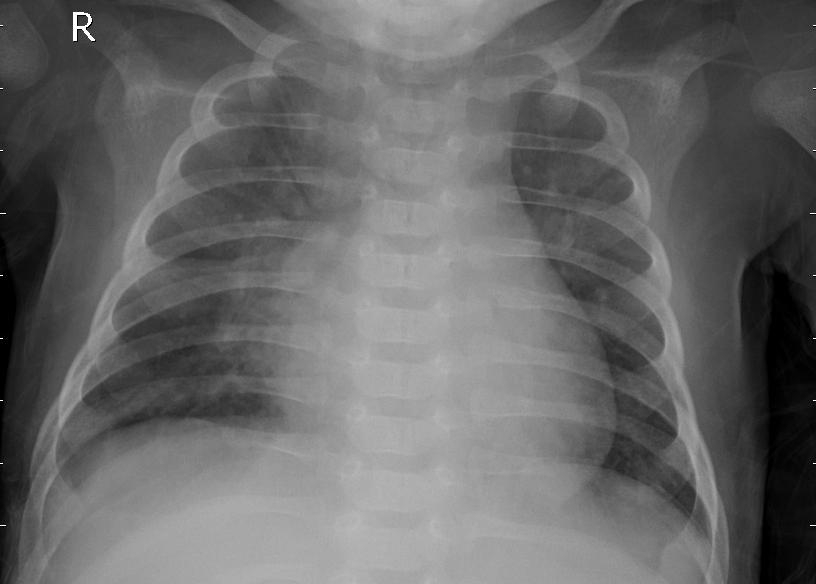
Diagnosis: PNEUMONIA